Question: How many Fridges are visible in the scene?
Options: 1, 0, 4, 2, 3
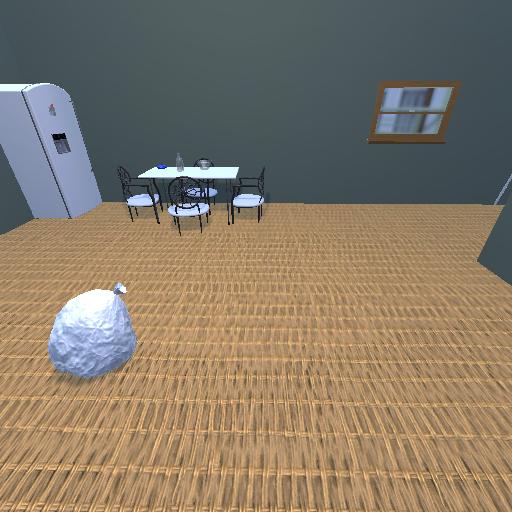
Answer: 1